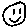
Label: smiley face